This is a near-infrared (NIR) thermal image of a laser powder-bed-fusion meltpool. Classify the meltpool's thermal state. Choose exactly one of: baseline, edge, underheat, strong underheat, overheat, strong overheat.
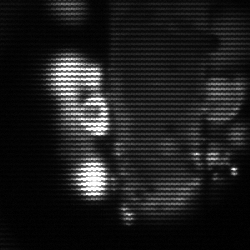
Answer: strong underheat